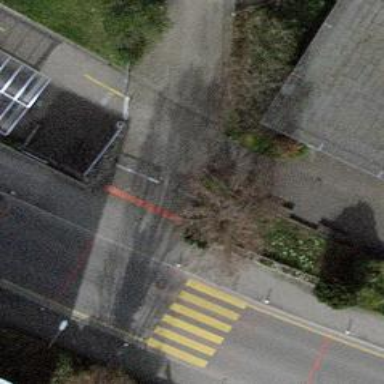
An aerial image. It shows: Evergreen needle-leaved tree.